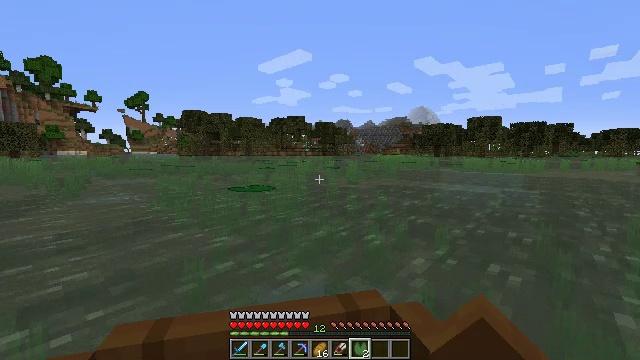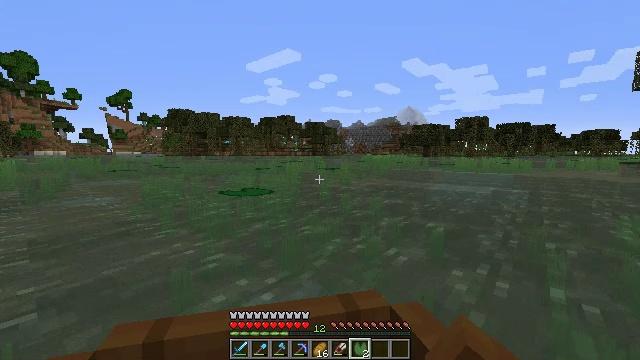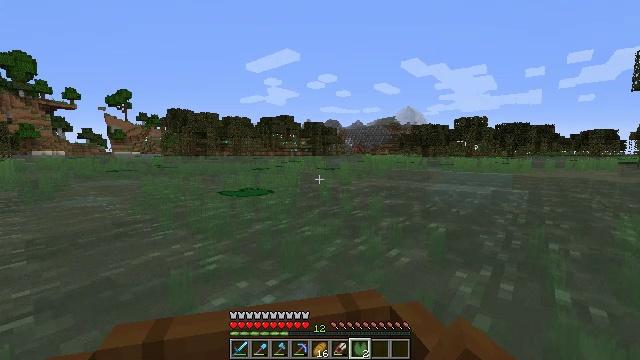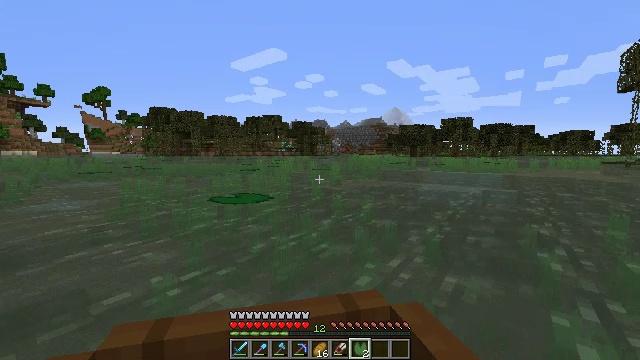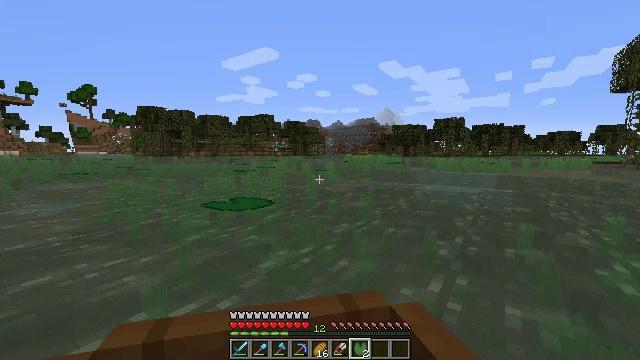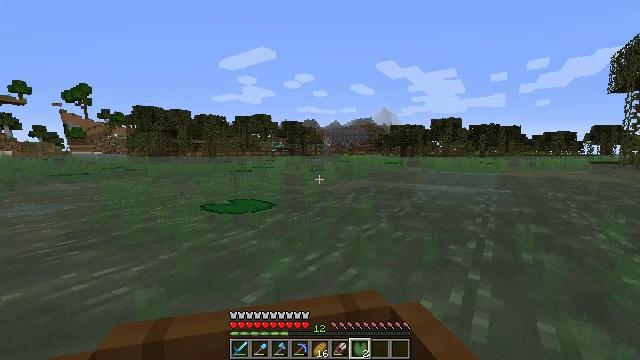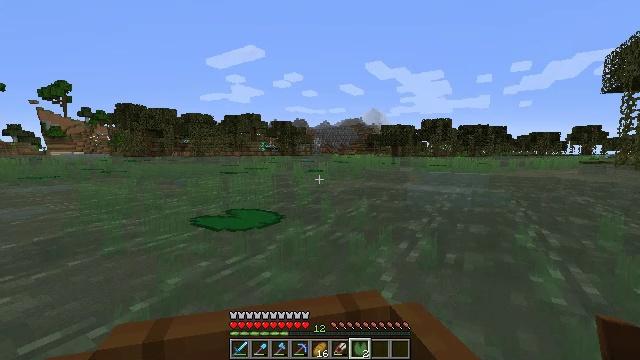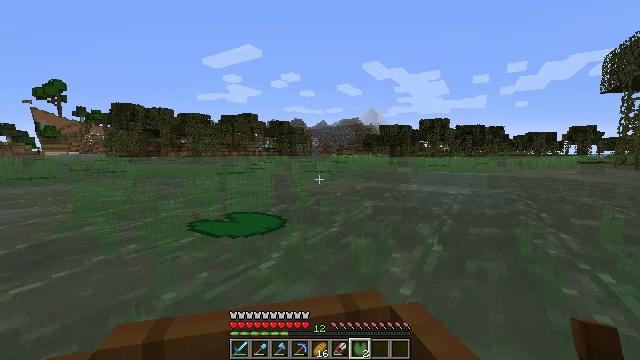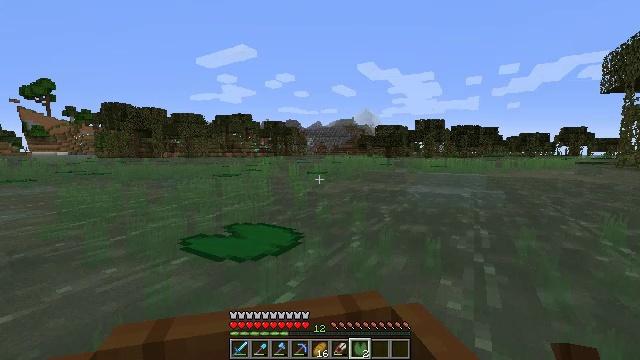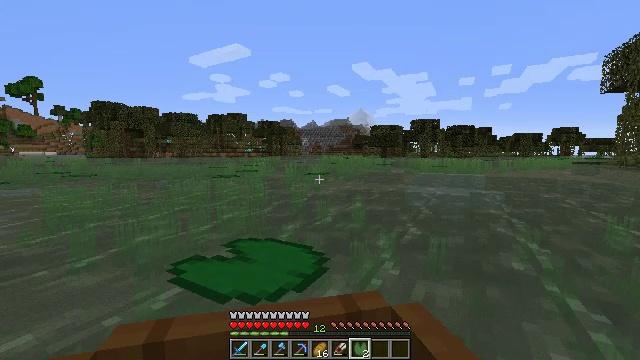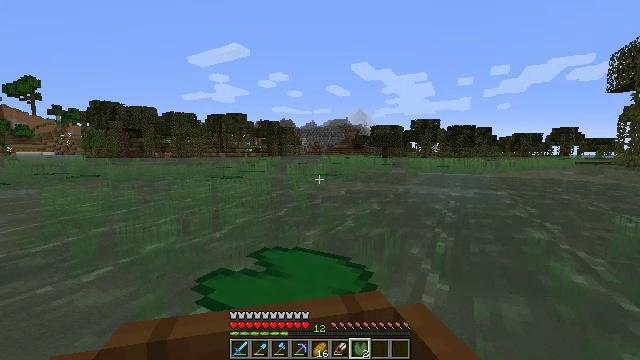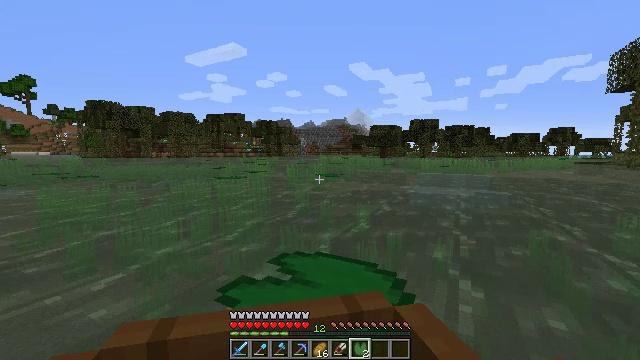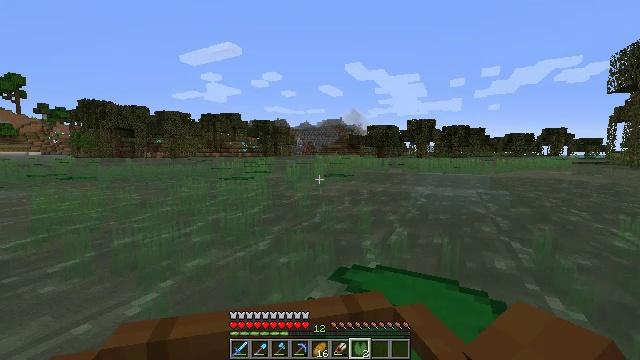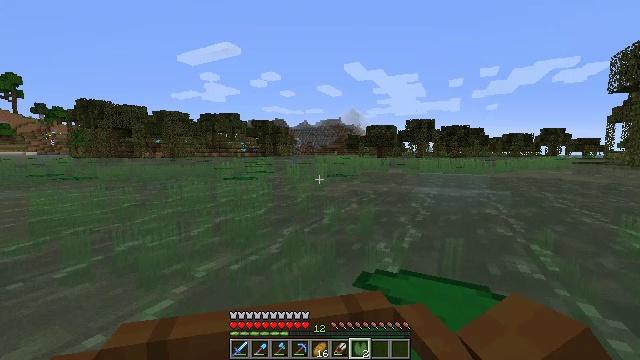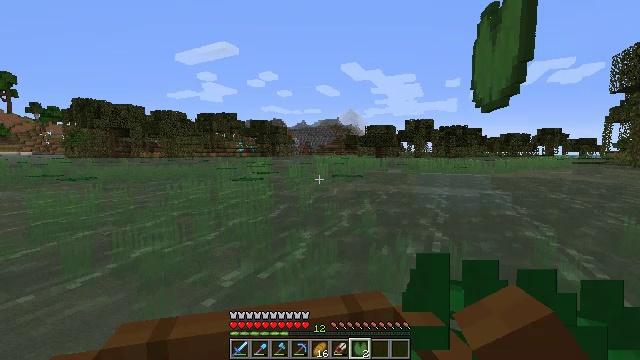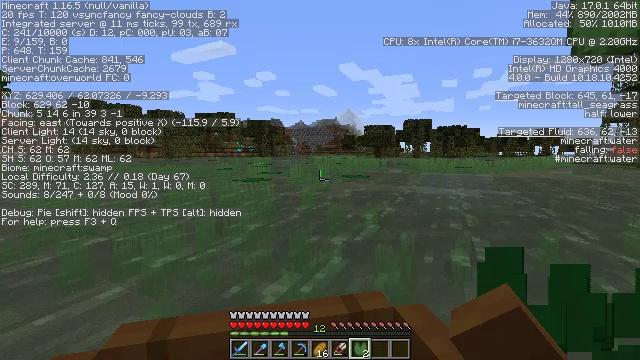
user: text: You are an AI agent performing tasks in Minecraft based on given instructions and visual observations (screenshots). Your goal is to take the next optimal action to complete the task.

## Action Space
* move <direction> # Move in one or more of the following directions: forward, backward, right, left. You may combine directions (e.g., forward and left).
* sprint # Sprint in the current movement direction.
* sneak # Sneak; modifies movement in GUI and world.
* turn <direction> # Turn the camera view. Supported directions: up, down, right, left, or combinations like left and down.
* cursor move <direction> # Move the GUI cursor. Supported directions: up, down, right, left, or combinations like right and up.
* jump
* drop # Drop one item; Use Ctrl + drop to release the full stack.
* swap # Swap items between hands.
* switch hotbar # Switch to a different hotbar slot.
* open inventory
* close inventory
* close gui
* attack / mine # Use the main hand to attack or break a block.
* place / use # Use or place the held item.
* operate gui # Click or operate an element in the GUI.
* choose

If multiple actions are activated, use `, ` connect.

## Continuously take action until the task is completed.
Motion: motion action
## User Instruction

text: Collect seagrass by hand or tool.
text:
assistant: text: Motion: move forward
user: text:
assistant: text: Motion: move forward
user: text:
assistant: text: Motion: move forward
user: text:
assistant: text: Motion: move forward
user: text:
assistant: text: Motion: move forward
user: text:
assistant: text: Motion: move forward
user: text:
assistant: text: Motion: move forward
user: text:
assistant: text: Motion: move forward
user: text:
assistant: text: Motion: move forward
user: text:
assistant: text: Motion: move forward
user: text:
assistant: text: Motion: move forward
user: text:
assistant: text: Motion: move forward
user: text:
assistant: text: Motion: move forward
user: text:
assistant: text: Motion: move forward
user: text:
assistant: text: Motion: move forward
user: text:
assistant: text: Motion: move forward
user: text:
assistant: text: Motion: move forward
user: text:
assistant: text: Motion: move forward
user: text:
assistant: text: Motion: move forward
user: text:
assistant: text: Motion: move forward
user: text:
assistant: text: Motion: move forward
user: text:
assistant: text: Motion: move forward
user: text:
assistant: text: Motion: turn left
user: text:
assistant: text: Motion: turn left
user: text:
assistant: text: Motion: no_op
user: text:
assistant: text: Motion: no_op
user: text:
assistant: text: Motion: no_op
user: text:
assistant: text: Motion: no_op
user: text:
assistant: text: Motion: no_op
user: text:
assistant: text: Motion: no_op